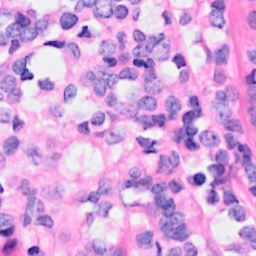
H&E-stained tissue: Breast